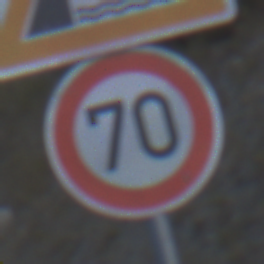
Verkehrszeichen: Geschwindigkeit70
Zusatzzeichen oben: Ufer
Umgebung: Outdoor, RoadRail
Tageszeit: SunriseSunset
Wetter: Clear
Licht: Natural
Jahreszeit: NotSpecified
Kontrast: LowContrast